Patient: sex M, age 47
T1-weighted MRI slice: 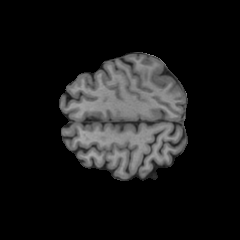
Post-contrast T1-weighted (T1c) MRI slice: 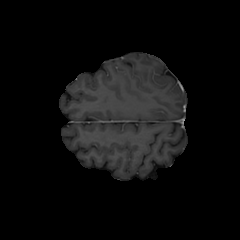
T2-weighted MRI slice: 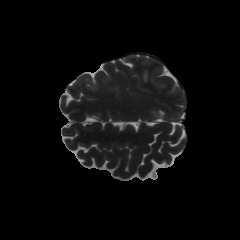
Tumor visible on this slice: yes
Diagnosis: Glioblastoma, IDH-wildtype
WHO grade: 4